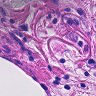
Metastatic tissue present: no